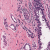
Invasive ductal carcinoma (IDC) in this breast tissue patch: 0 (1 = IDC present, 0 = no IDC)